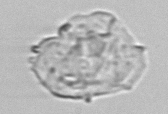
Label: detritus_transparent